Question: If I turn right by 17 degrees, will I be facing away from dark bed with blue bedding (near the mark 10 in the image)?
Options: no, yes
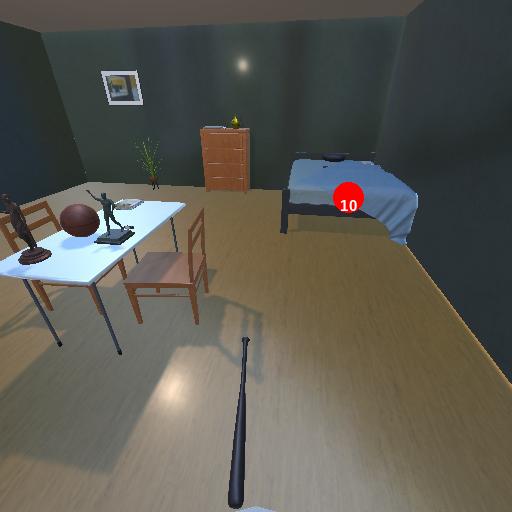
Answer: no